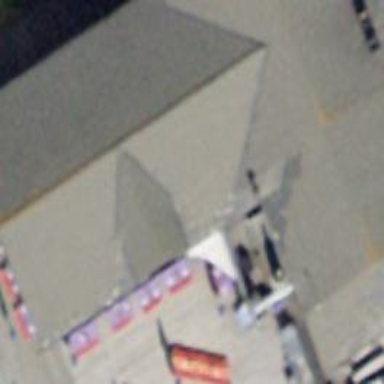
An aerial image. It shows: Restaurant.